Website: bh-photo
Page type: order-tracking
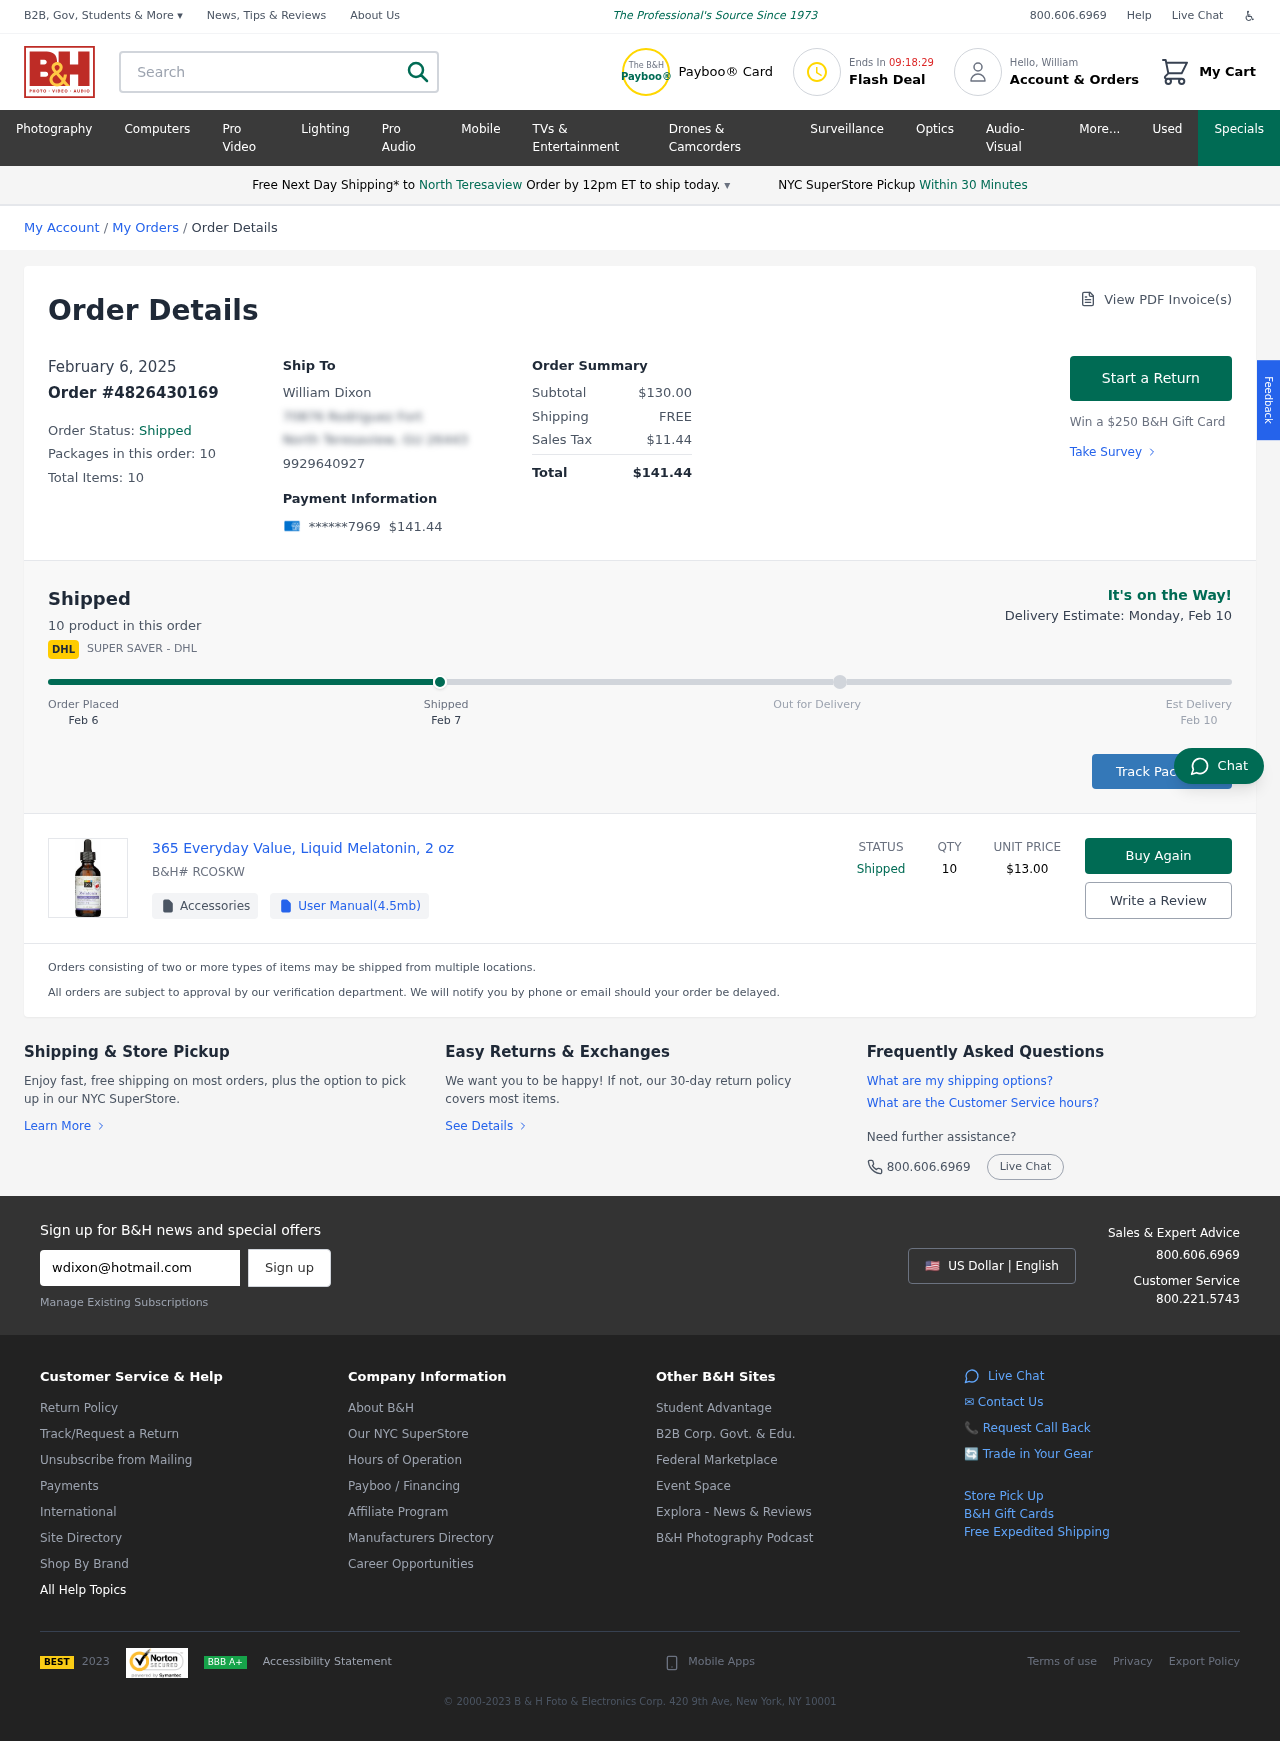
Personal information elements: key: PII_CARD_LAST4
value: ******7969
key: PII_CITY
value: North Teresaview
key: PII_EMAIL
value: wdixon@hotmail.com
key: PII_FIRSTNAME
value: William
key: PII_FULLNAME
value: William Dixon
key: PII_PHONE
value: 9929640927
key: PII_STREET
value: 70876 Rodriguez Fort
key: PII_CITY_STATE_ZIP
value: North Teresaview, GU 26443
Product elements: key: PRODUCT1_NAME
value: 365 Everyday Value, Liquid Melatonin, 2 oz
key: PRODUCT1_PRICE
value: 13
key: PRODUCT1_QUANTITY
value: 10
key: PRODUCT1_SKU
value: RCOSKW
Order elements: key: ORDER_DATE
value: Feb 6
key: ORDER_DATE
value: February 6, 2025
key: ORDER_ID
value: Order #4826430169
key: ORDER_NUM_PACKAGES
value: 10
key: ORDER_NUM_ITEMS
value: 10
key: ORDER_NUM_ITEMS
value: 10 product
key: ORDER_TOTAL
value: $141.44
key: ORDER_SUBTOTAL
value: $130.00
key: ORDER_SHIPPING_COST
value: FREE
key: ORDER_TAX
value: $11.44
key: ORDER_DELIVERY_DATE
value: Feb 10
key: ORDER_DELIVERY_DATE
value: Delivery Estimate: Monday, Feb 10
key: ORDER_SHIPPING_DATE
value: Feb 7
Search elements: key: HEADER_SEARCH
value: Search